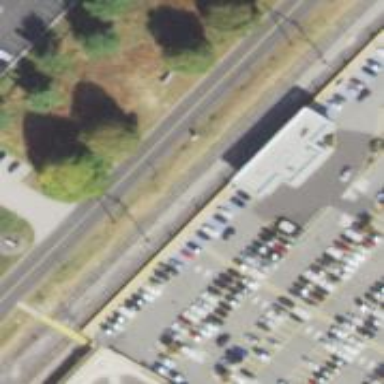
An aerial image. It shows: Railway siding for service.